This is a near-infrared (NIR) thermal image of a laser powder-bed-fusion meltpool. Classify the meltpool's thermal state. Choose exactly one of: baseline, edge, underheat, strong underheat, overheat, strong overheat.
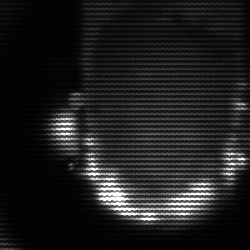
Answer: baseline